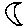
Label: moon